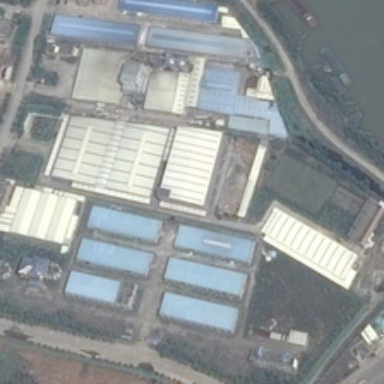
Many buildings and some green trees are near a river in an industrial area .